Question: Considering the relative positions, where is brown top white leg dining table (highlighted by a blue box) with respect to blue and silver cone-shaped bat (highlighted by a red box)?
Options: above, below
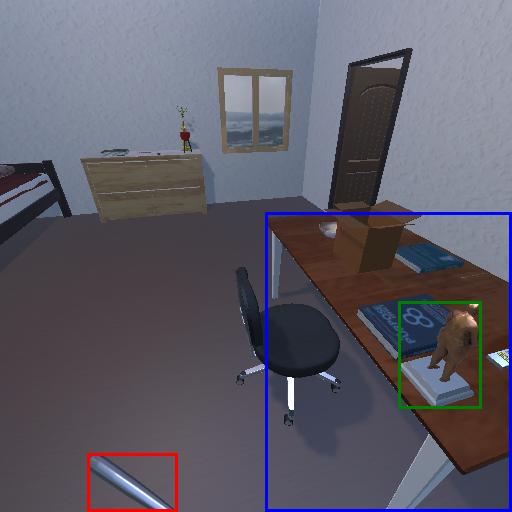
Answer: above